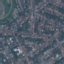
Land use / land cover class: Residential